Question: I'm currently reading in a text file containing the following lines:
The first value represents the day '(0 = sunday, 1 = monday, ...)'
The numeric values, e.g. 24000, represent the total amount of seconds.
Eventually I would like to get something like this:

This is the code so far:
'''
open(SCHEDULE, $schedule) or die print "Failed to open $schedule";
@lines = <SCHEDULE>;
@secondsfrom = (0,0,0,0,0,0,0);
@secondsto = (0,0,0,0,0,0,0);
@secondsextra = (0,0,0,0,0,0,0);
@days = ("sunday","monday","tuesday","wedsneday","thursday","friday","saturday");
foreach (@lines) {
($day, $fromtotalseconds, $tototalseconds) = split(/ /,$_,3);
@secondsfrom[$day] += $fromtotalseconds;
@secondsto[$day] += $tototalseconds;
}
for (my $i=0; $i<=6;$i++) {
print "
@days[$i] @secondsfrom[$i] to @secondsto[$i]";
}
'''
At this moment I'm stuck! I've been searching for days on how to convert these values to something similar like:
This is what it produces for me:
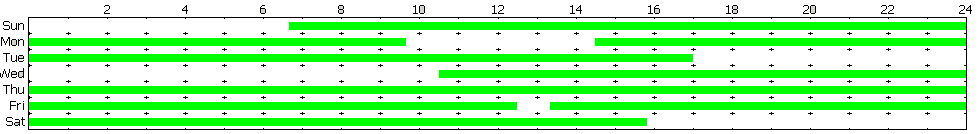
Answer: Here is a textual implementation. I did not really check it for correctness, so there might be bugs lurking in it, but it should illustrate how to deal with the input one line at a time:
'''
#!/usr/bin/env perl
use strict; use warnings;
use constant ONE_MINUTE => 60;
use constant ONE_HOUR => 60 * ONE_MINUTE;
use constant ONE_DAY => 24 * ONE_HOUR;
use constant BLOCK_SIZE => ONE_MINUTE * 20;
use constant DAY_LENGTH => ONE_DAY/BLOCK_SIZE;
my @days = qw(Sun Mon Tue Wed Thu Fri Sat);
my $remainder = 0;
while (my $line = <DATA>) {
next unless $line =~ m{
\A
( [0-6] ) \s+
( [0-9]+ ) \s+
( [0-9]+ ) \s+
\z
}x;
my ($daynum, $start, $duration) = ($1, $2, $3);
my $start_block = seconds_to_blocks($start);
my $duration_block = seconds_to_blocks($duration);
my ($dayrow, $hang) = make_dayrow(
$remainder,
$start_block,
$duration_block,
);
printf "%3s: %s
", $days[$daynum], $dayrow;
$remainder = $hang;
}
sub seconds_to_blocks {
my ($seconds) = @_;
return int($seconds / BLOCK_SIZE);
}
sub make_dayrow {
my ($remainder, $start, $duration) = @_;
if ($remainder > DAY_LENGTH) {
my $hang = $remainder - DAY_LENGTH;
return ('#' x DAY_LENGTH, $hang);
}
my $hang = $start + $duration > DAY_LENGTH
? $duration - (DAY_LENGTH - $start)
: 0
;
my $dayrow = '#' x $remainder;
$dayrow .= ' ' x ($start - $remainder);
$dayrow .= '#' x ($duration - $hang);
$dayrow .= ' ' x (DAY_LENGTH - length $dayrow);
return ($dayrow, $hang);
}
__DATA__
0 24000 97200
1 52200 95400
2 0 0
3 <PHONE>
4 0 0
5 48000 95400
6 0 0
'''
Output:
### Update
If you just want percentages, that is also straightforward:
'''
#!/usr/bin/env perl
use strict; use warnings;
use YAML;
use constant ONE_MINUTE => 60;
use constant ONE_HOUR => 60 * ONE_MINUTE;
use constant ONE_DAY => 24 * ONE_HOUR;
my @days = qw(Sun Mon Tue Wed Thu Fri Sat);
my $remainder = 0;
my @rows;
while (my $line = <DATA>) {
next unless $line =~ m{
\A
( [0-6] ) \s+
( [0-9]+ ) \s+
( [0-9]+ ) \s+
\z
}x;
my ($daynum, $start, $duration) = ($1, $2, $3);
my $dayrow = make_dayrow($remainder, $start, $duration);
push @rows, $dayrow->[0];
$remainder = $dayrow->[1];
}
for my $row (@rows) {
print join(" ", map sprintf('%.0f%%', $_ * 100), @$row), "
";
}
sub make_dayrow {
my ($remainder, $start, $duration) = @_;
return [[1, 0, 0], $remainder - ONE_DAY] if $remainder > ONE_DAY;
my $hang = $start + $duration > ONE_DAY
? $duration - (ONE_DAY - $start)
: 0
;
return [
[
$remainder / ONE_DAY,
$start / ONE_DAY,
($duration - $hang) / ONE_DAY
],
$hang
];
}
__DATA__
0 24000 97200
1 52200 95400
2 0 0
3 <PHONE>
4 0 0
5 48000 95400
6 0 0
'''
Output: